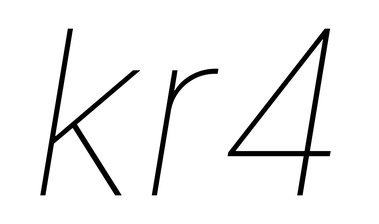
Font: Inter-Italic_Thin_Italic